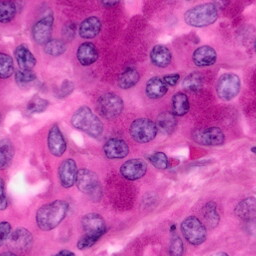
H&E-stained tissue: Pancreatic